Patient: sex M, age 35
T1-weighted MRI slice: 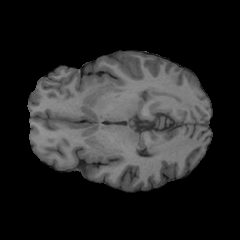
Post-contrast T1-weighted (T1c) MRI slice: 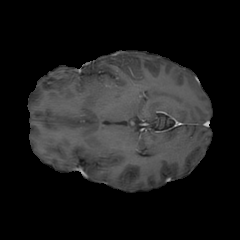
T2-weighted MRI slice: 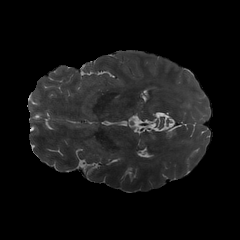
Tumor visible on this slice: yes
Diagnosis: Glioblastoma, IDH-wildtype
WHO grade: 4